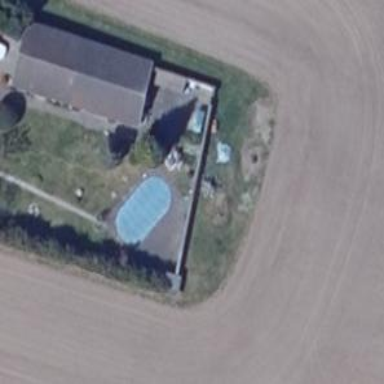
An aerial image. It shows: Swimming pool located in leisure land.